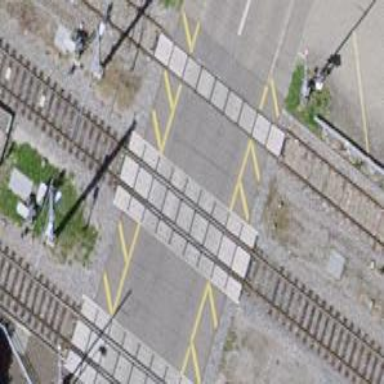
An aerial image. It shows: Level crossing along the railway.